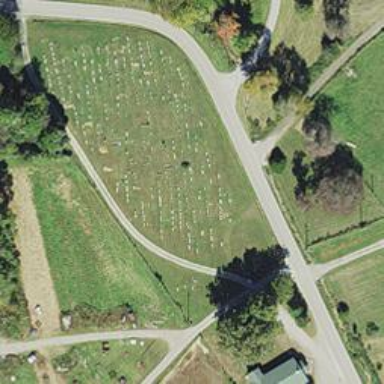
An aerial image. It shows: Cemetery.